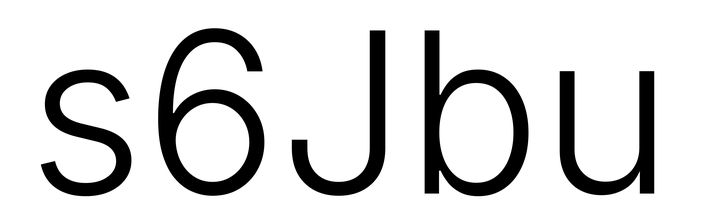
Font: Inter_Light